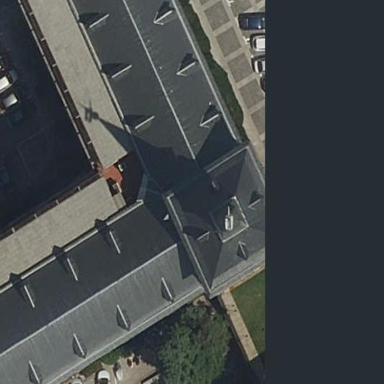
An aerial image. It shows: Building with pyramidal slate roof. It has unique architectural features.